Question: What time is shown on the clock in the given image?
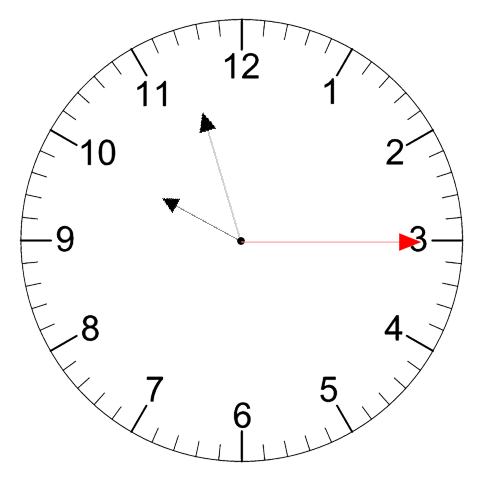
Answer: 09:57:15